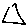
Label: triangle